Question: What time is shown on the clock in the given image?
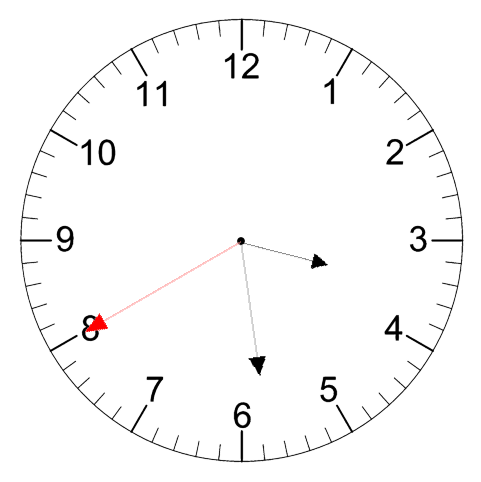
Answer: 03:28:40